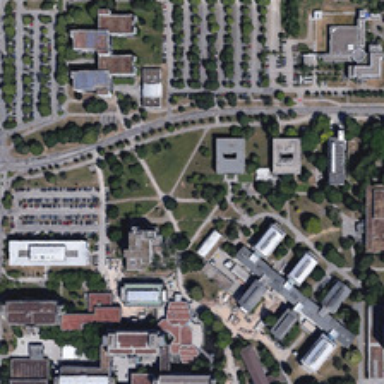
A lot of trees and grass are planted around the school .